Aerial crown-view tile of a tropical tree (Barro Colorado Island, Panama), acquired 20241014:
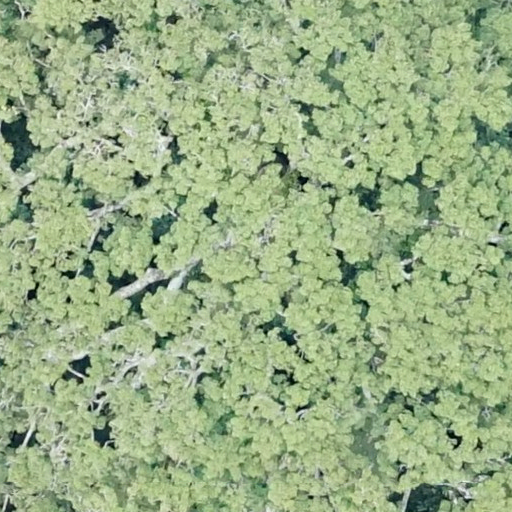
Species: Ceiba pentandra
GBIF accepted scientific name: Ceiba pentandra
Crown area: 1087.464 m²